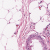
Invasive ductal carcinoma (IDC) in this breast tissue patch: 0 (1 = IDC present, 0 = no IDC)